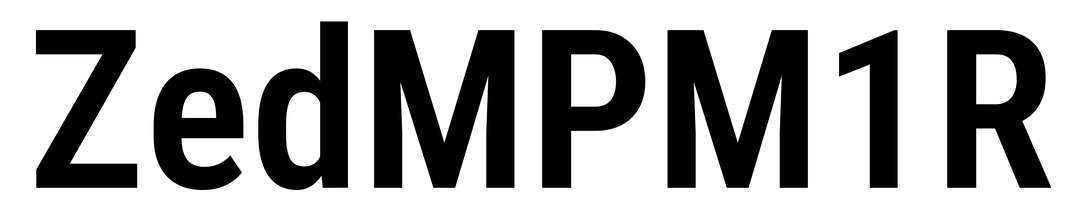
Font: Roboto_Condensed_SemiBold